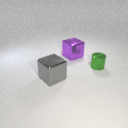
large purple metal cube behind small green metal cylinder